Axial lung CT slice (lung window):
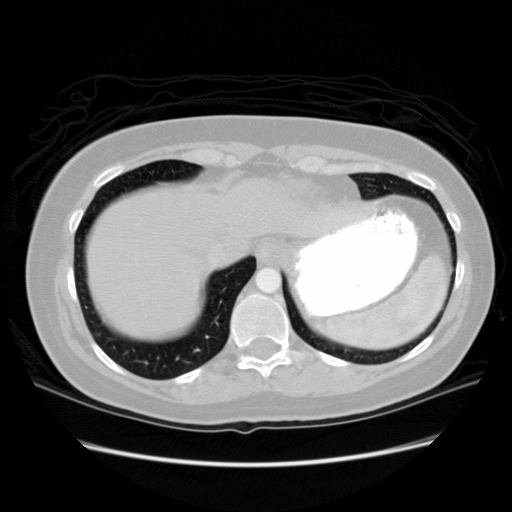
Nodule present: no